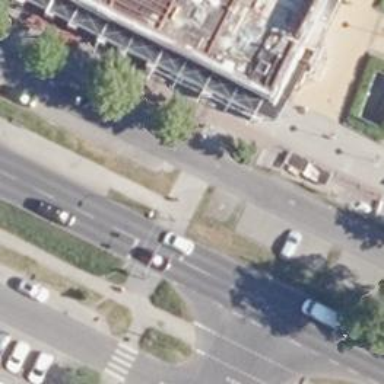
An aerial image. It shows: Crossing with traffic signals.